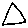
Label: triangle